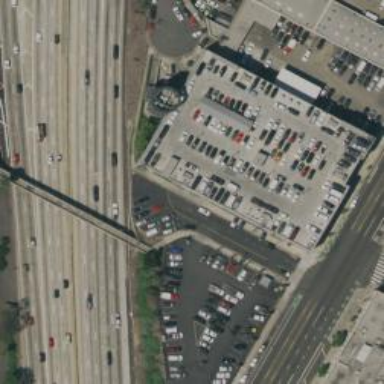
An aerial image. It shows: Commercial building used for cars.